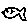
Label: fish